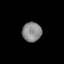
Tissue: skin
Cell type: Epithelial cells
Senescence score: 0.285
Nuclear area (px): 365
Mean DAPI intensity: 137.825